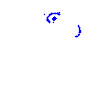
Particle: proton